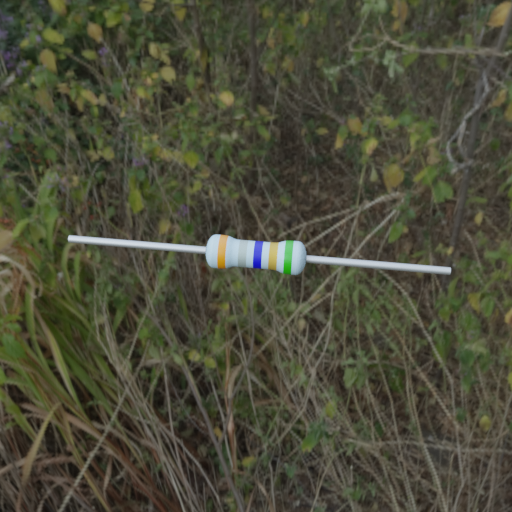
Resistor colour bands (in order): orange, silver, blue, gold, green